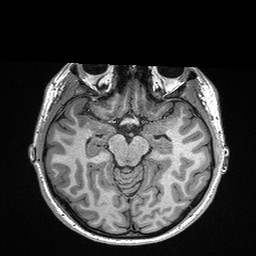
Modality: T1w
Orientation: coronal
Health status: healthy
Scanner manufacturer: siemens
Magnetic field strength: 3 T
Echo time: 0.00298 s